Question: I'm mainly trying to understand this. What is the purpose for all of these classes with similar names in a .NET application ?
Also, in which of these will I see more implementation-details?.
I assume the .ASPX one is the actual web site?

Thanks!
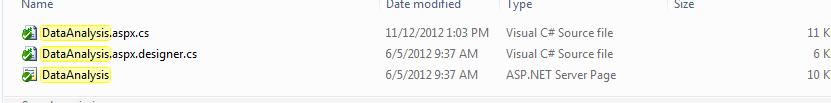
Answer: The '.aspx' file contains the markup of the page, i.e. HTML code with server tags intermixed.
The '.aspx.cs' file is the code behind file, that contains the C# code for the page class.
The '.aspx.designer.cs' file contains the automatically generated C# code that declares the controls in the markup file as properties in the page class, so that you can easily access them.